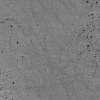
Atmospheric dust classification: not_dusty